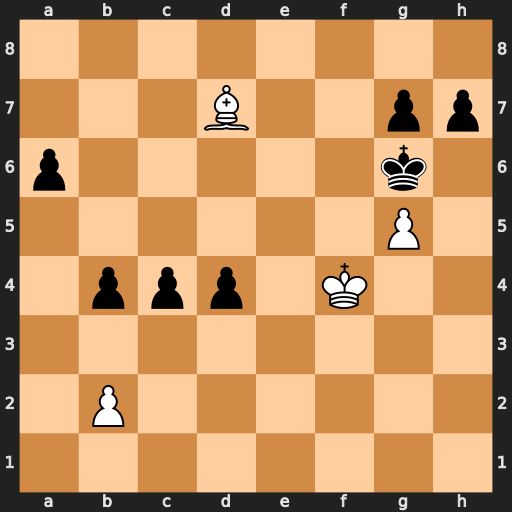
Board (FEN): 8/3B2pp/p5k1/6P1/1ppp1K2/8/1P6/8
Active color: w
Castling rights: -
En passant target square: -
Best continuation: Be8#